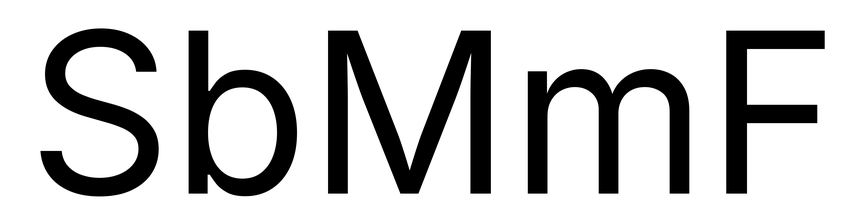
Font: Inter_Regular